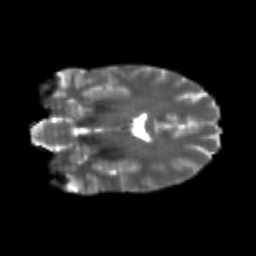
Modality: T2w
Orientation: coronal
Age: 25
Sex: female
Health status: healthy
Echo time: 0.074 s